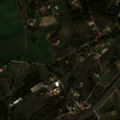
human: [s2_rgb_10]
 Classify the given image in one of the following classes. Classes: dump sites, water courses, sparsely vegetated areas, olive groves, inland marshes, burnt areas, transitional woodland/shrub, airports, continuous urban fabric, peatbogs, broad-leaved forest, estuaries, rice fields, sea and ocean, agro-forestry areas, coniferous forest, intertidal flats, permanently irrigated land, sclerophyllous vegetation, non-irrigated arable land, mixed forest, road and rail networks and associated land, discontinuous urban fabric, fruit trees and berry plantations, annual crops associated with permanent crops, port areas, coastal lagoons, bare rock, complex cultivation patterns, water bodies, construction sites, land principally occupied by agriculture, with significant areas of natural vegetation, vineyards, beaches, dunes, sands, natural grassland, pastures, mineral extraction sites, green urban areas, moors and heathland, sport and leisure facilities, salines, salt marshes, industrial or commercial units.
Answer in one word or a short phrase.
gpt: permanently irrigated land, complex cultivation patterns, land principally occupied by agriculture, with significant areas of natural vegetation, broad-leaved forest